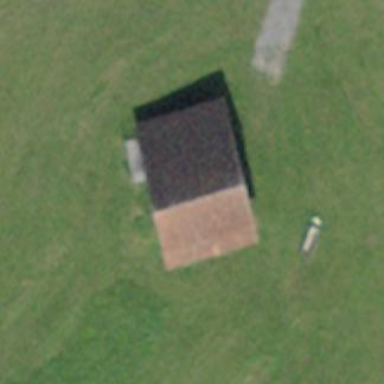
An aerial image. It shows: Barn.